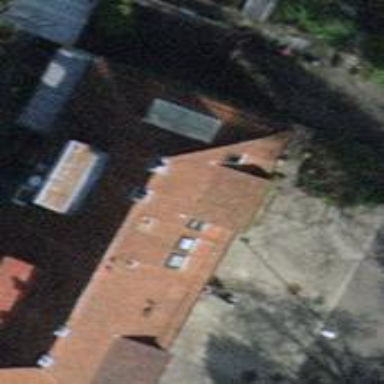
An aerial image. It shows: Building with hipped roof.